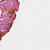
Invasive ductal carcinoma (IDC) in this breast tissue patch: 0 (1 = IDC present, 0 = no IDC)